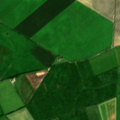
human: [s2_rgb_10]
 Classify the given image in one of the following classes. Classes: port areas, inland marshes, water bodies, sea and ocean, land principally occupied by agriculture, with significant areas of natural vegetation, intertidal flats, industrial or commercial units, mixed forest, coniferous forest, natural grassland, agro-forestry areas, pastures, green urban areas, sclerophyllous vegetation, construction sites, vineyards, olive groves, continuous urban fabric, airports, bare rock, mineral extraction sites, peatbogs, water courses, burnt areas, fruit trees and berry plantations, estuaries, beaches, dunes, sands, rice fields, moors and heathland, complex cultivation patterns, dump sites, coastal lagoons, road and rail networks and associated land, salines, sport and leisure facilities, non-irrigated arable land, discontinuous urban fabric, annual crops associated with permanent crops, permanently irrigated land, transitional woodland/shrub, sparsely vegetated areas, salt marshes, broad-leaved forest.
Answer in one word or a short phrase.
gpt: non-irrigated arable land, pastures, mixed forest